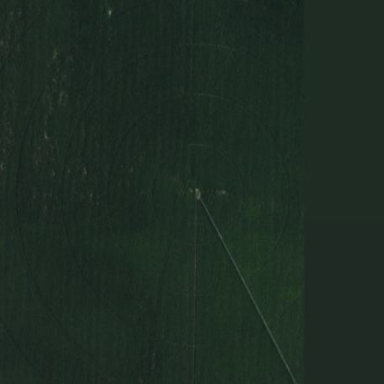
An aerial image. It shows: Farmland with pivot irrigation system.